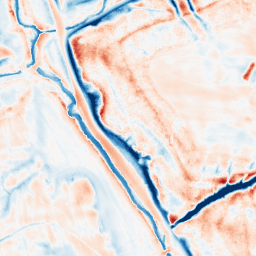
Category: trend_removal
Decomposition family: local_polynomial
Decomposition parameters: window_size: 21
degree: 1
Upsampling method: quadratic
Upsampling parameters: scale: 8
Upsampling scale: 8